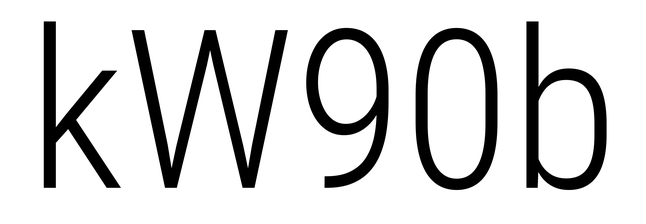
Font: Roboto_Condensed_Light